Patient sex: M
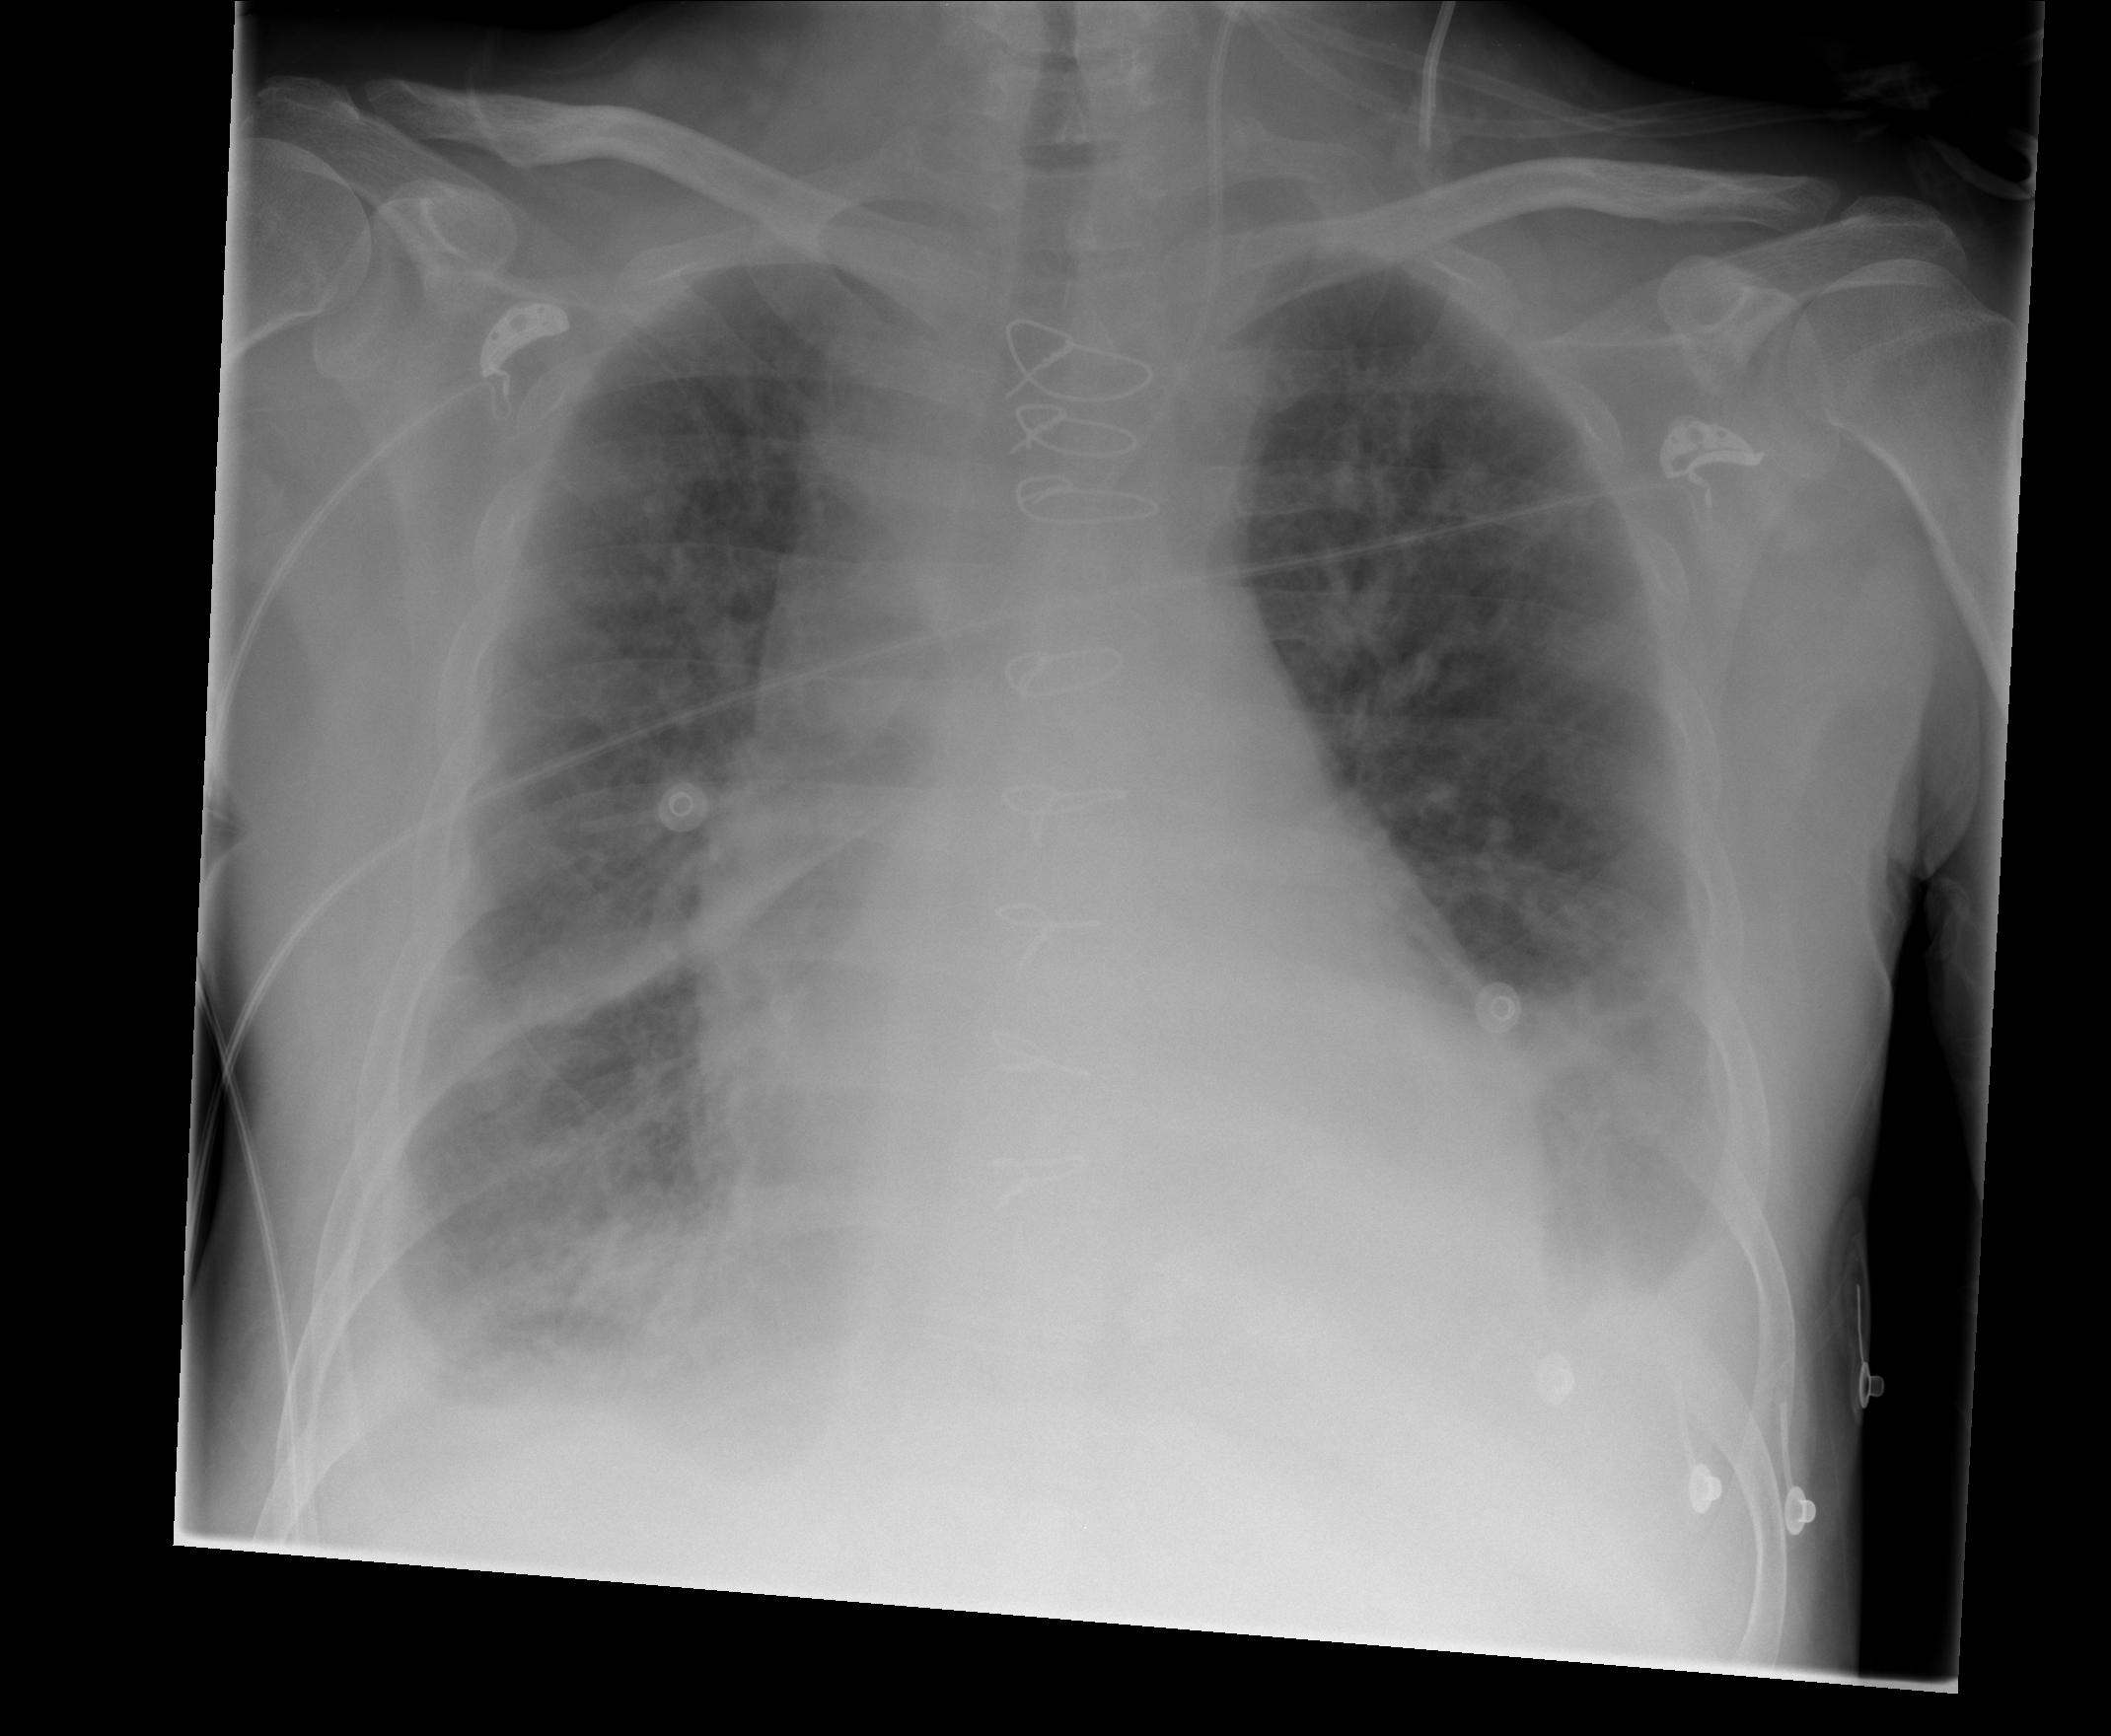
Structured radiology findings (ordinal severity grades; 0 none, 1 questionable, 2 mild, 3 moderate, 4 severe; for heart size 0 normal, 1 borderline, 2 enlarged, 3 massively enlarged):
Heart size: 2
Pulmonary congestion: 3
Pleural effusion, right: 3
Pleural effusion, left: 2
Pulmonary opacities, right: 1
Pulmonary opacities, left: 1
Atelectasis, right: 3
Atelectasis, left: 3